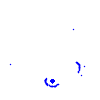
Particle: kaon